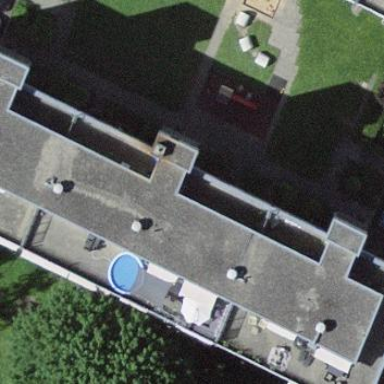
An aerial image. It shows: Flat-roofed apartment building.